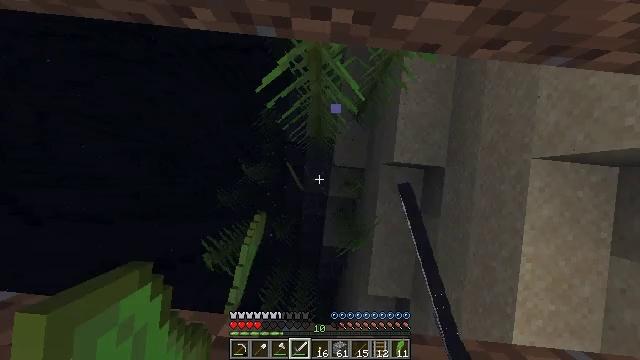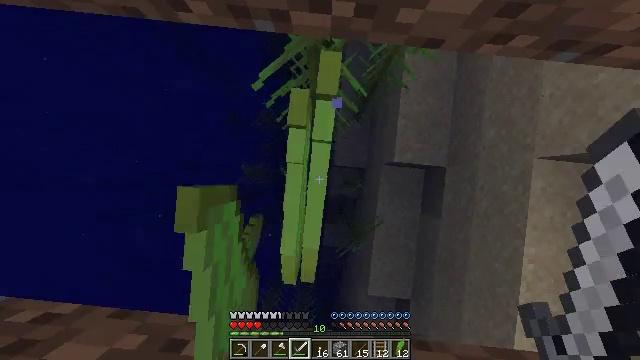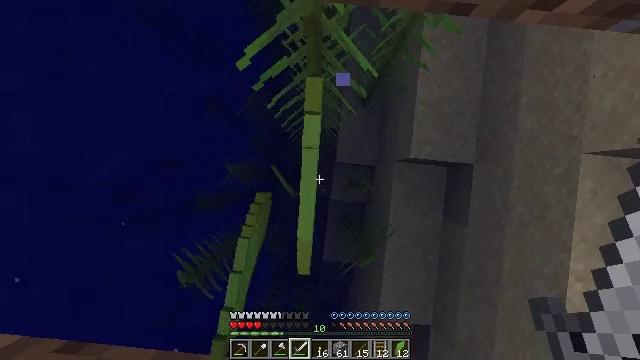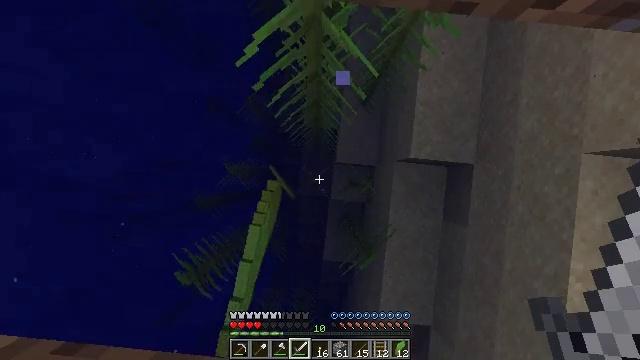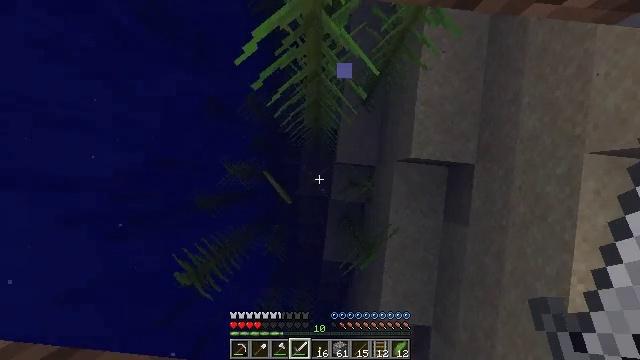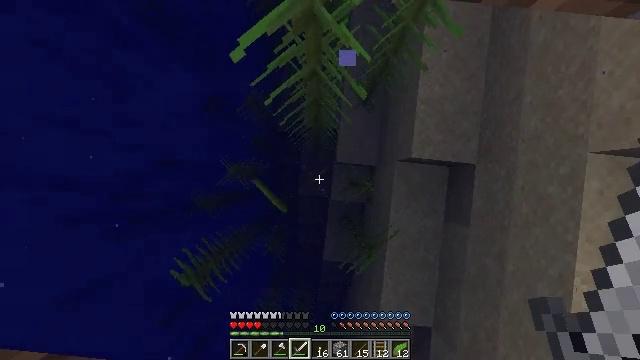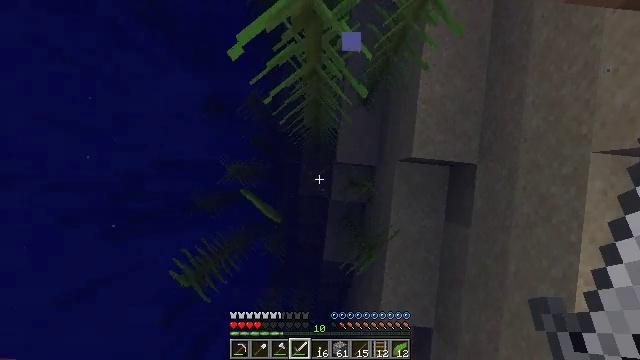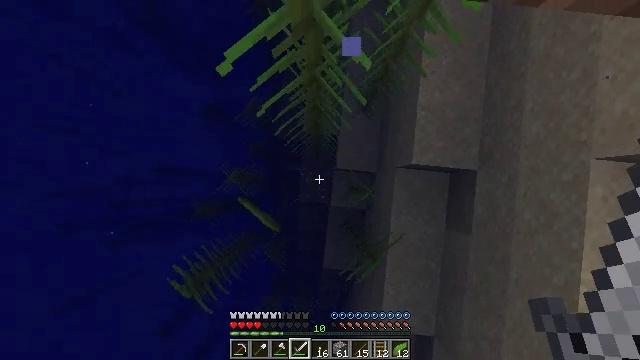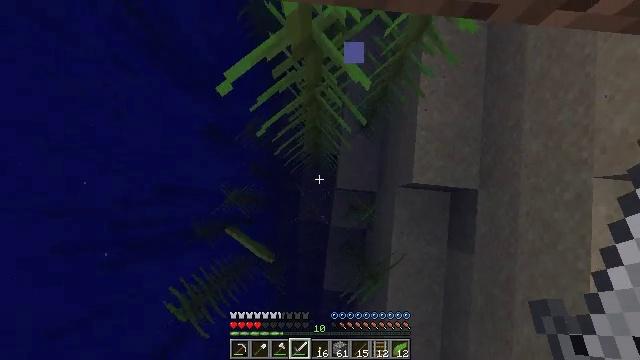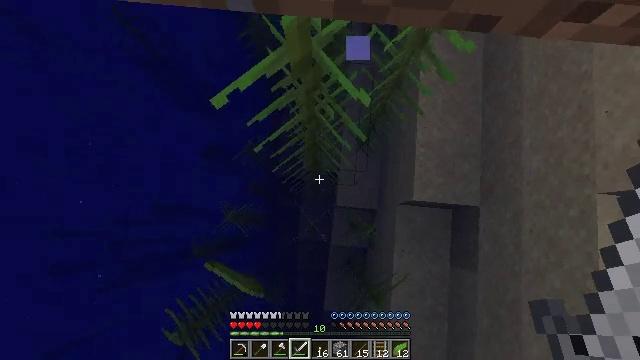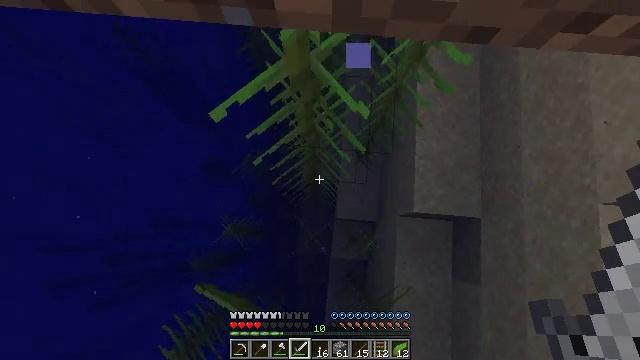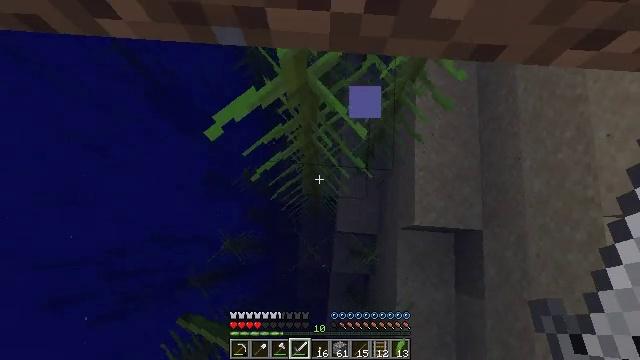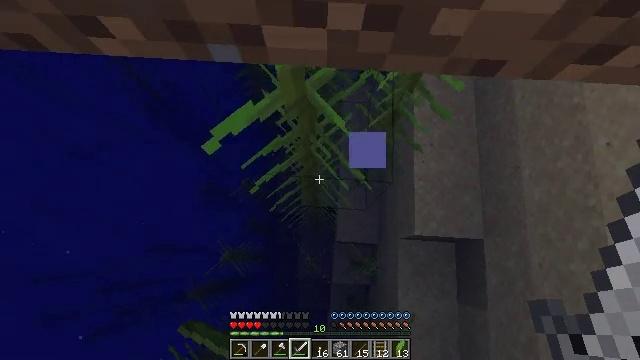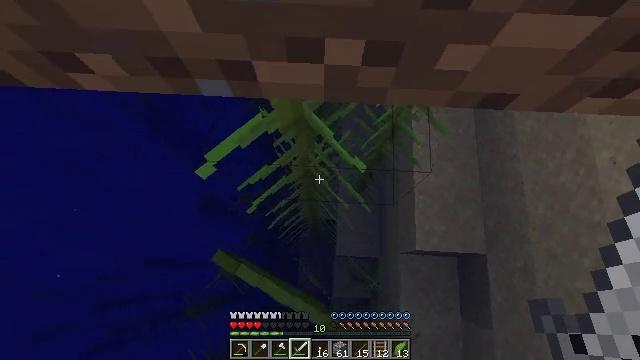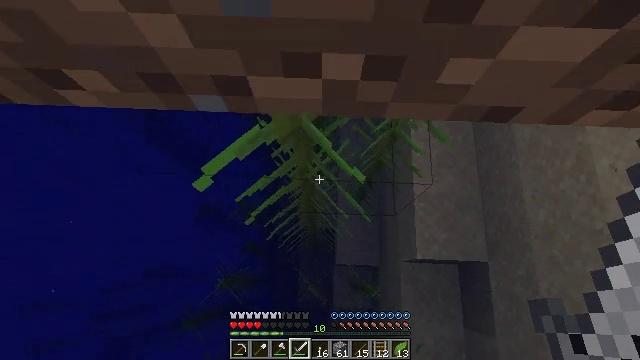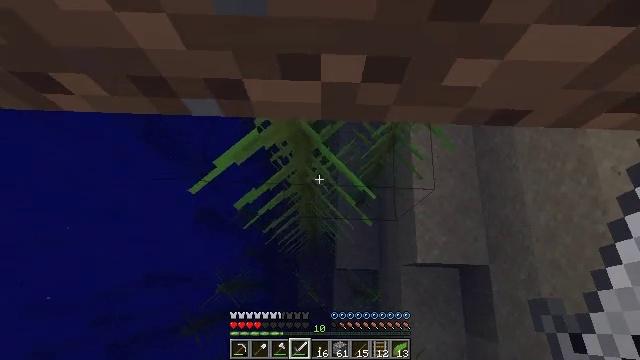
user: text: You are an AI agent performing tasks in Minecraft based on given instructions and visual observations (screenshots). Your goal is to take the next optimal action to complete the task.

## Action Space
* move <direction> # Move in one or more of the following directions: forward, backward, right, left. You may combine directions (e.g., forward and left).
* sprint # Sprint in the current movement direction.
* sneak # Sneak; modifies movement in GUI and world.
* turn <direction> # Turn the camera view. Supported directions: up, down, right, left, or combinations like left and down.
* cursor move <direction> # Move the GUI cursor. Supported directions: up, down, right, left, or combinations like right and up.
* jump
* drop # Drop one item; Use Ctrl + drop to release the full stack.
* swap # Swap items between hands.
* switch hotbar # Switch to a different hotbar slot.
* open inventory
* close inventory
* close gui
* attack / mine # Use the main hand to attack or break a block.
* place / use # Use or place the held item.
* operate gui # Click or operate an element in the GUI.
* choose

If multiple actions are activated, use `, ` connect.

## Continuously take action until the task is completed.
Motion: motion action
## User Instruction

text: Gather kelp growing in the sea.
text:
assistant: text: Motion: no_op
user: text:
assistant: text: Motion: no_op
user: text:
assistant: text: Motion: no_op
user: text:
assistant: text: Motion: no_op
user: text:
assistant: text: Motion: no_op
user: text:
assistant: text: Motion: no_op
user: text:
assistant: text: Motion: turn up
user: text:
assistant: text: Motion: turn up
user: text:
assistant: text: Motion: turn up
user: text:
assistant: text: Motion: move forward, turn up
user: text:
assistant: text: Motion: move forward, turn up
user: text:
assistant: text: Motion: move forward, turn up
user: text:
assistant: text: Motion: move forward, turn up
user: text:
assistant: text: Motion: move forward, turn up
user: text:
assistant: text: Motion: move forward
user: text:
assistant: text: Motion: move forward
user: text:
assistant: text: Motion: no_op
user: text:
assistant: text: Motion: no_op
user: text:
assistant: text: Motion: no_op
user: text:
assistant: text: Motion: no_op
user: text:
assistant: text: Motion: no_op
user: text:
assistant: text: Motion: attack / mine
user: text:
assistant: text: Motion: attack / mine
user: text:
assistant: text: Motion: attack / mine
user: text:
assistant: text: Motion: attack / mine
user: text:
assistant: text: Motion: attack / mine
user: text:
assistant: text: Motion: attack / mine
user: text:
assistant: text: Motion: attack / mine
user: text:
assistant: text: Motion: attack / mine
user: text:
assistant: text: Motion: attack / mine